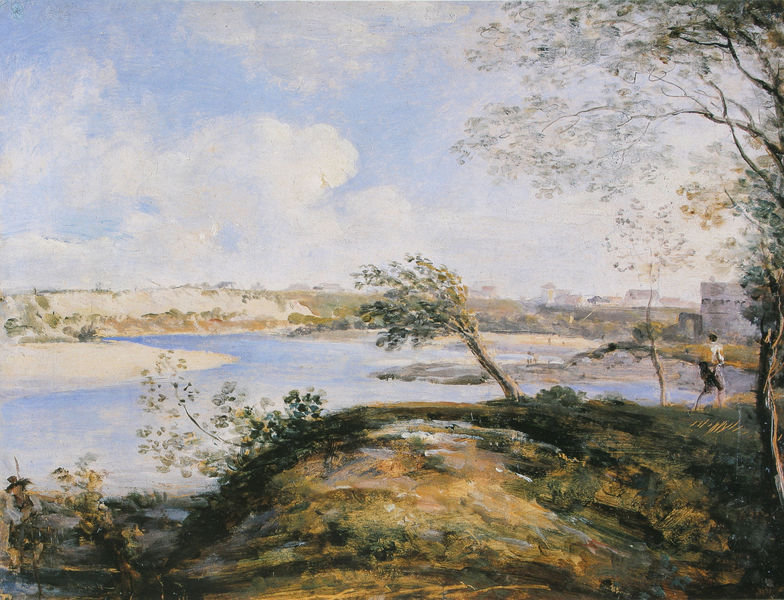
Titel: Die Isar bei Föhring
Künstler: Johann Georg von Dillis
Standort: München
Institution: Städtische Galerie im Lenbachhaus
Schlagwörter: baum, berg, blau, blätter, dunkel, felsen, gemälde, himmel, laub, mann, meer, schatten, wasser, weiß, wolken, aquarell, bäume, cezanne, fluss, gelb, grün, impressionismus, landschaft, menschen, ocker, sand, see, stadt, ufer, äste, braun, frankreich, grau, hell, hintergrund, hut, licht, männer, schwarz, ausblick, gebäude, gras, haus, weg, wiese, beige, malerei, hemd, hose, mensch, schauen, öl, bach, baumstamm, erde, ferne, gräser, horizont, häuser, hügel, natur, stamm, strauch, weite, wind, zweige, gebüsch, gehen, gewässer, sträucher, boden, insel, blatt, rosa, boot, kahn, stock, turm, beine, hellblau, küste, sommer, strand, ort, zwei, abhang, düne, hang, sonnenlicht, dorf, dächer, französisch, grube, böschung, romantik, ölgemälde, sturm, stämme, impressionistisch, stimmung, impressionisten, junge, ölfarbe, transparent, fein, grun, bucht, unscharf, klippe, panorama, tusche, ruine, burg, flussbett, linie, windig, erdboden, festung, form, kuppe, ölmalerei, stäbe, blua, isar, geäst, wanderer, schwaru, leicht, wolkne, kniebundhose, felsvorsprung, rucksack, lederhose, hirte, biegen, stechen, angler, erdhügel, silo, staken, baume, dünenlandschaft, kurze hose, landschaftsgemälde, kiesgrube, himmelhorizont, wser, tuofen, sacht